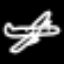
Label: airplane